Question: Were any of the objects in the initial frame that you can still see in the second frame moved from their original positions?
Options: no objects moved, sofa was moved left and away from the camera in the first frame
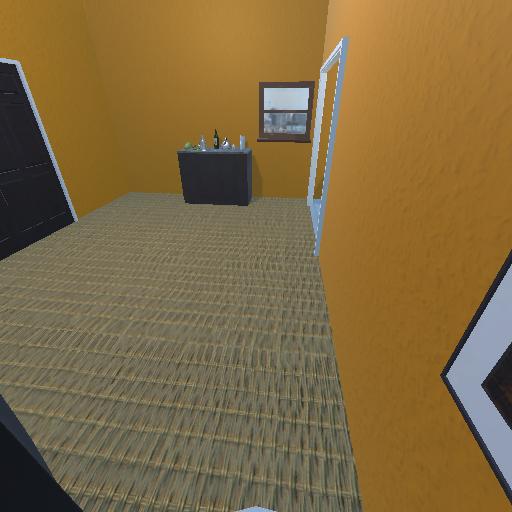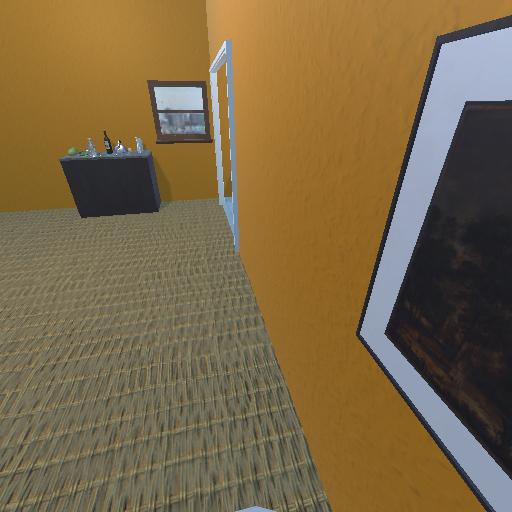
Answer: no objects moved